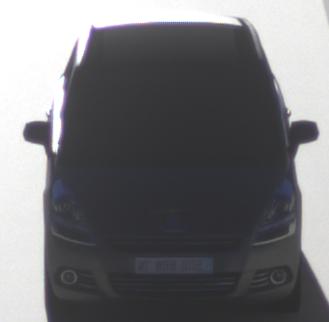
Make: Peugeot
Model: 5008 120 VTi
Detailed model: 5008 (I) Van
Model produced from: 2009/10
Model produced until: 2011/07
Doors: 5
Color: gray
Road condition: dry road
Daytime: sunrise or sunset
Contrast: high contrast